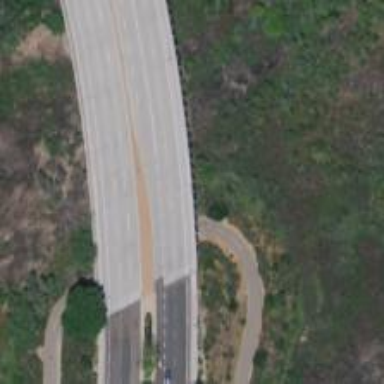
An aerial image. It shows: Secondary road with bridge.